Milling tool wear sample.
Tool blade image: 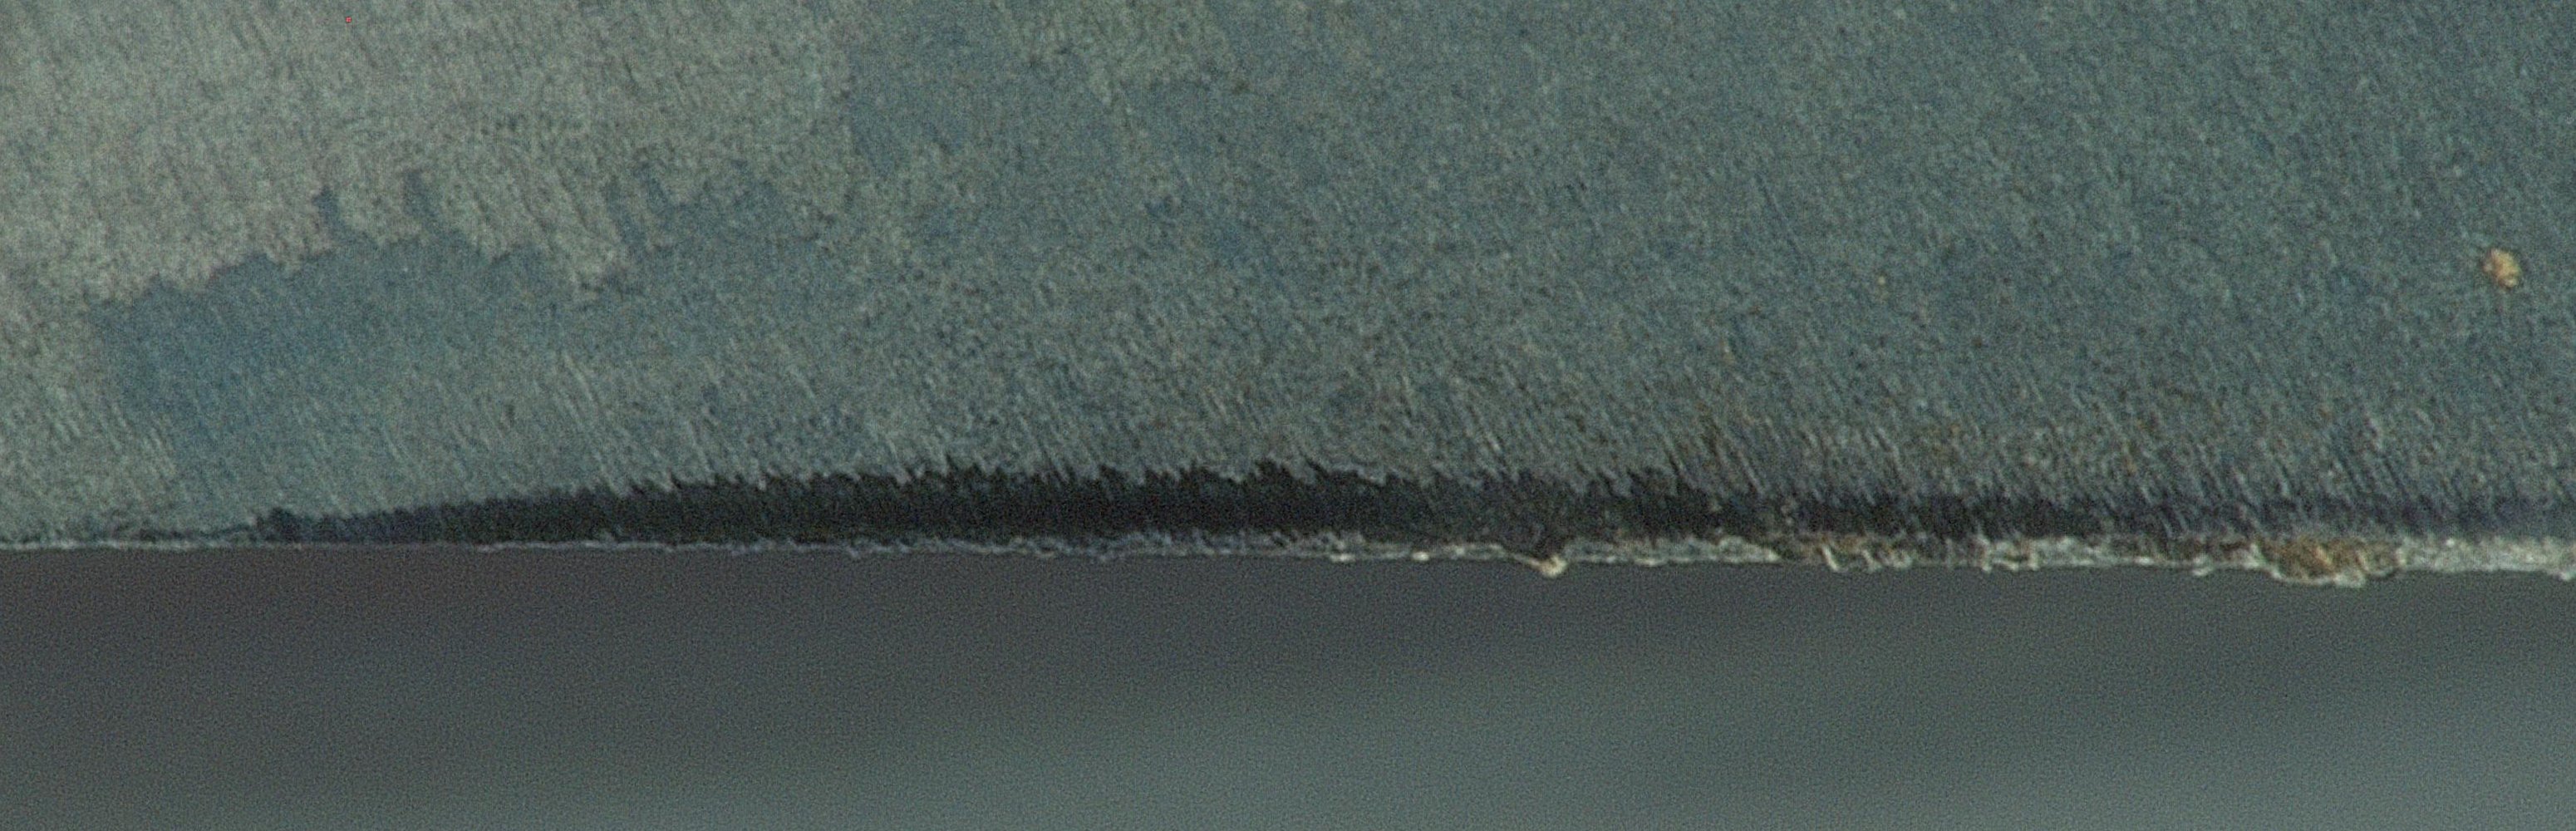
Chip image: 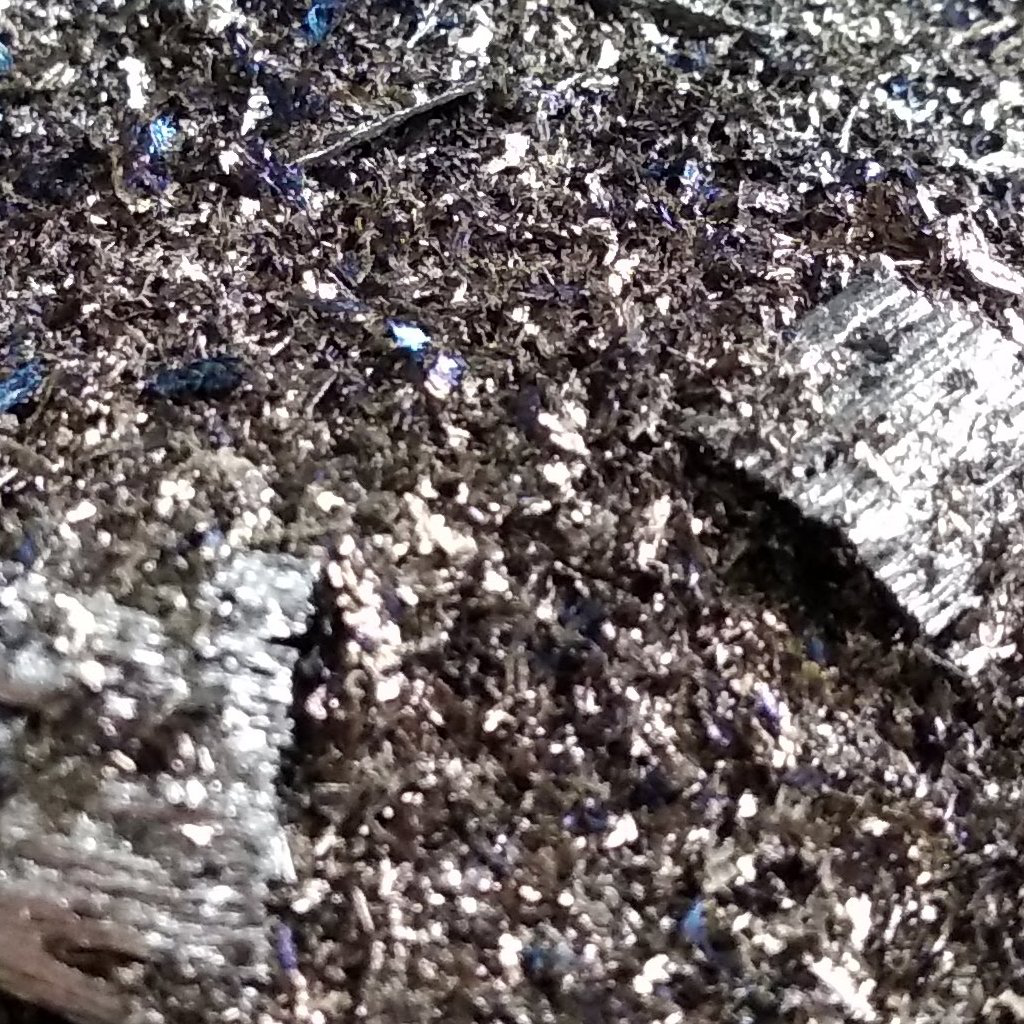
Workpiece image: 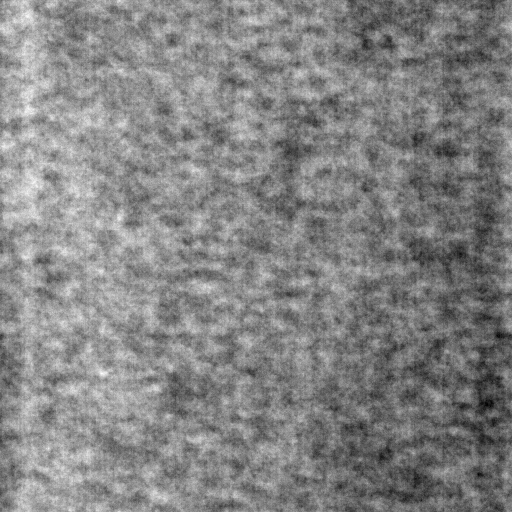
Tool wear state: used
Gaps: 5.24
Flank wear: 92.17
Overhang: 11.05
Force-signal Mel-spectrograms (X, Y, Z axes): 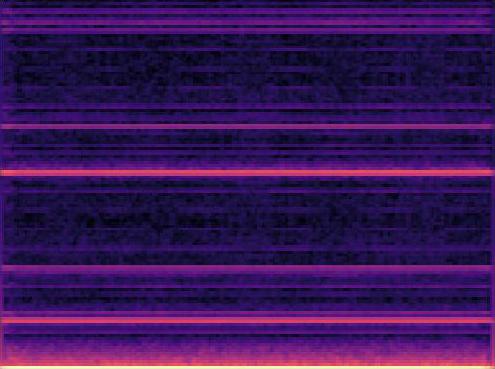 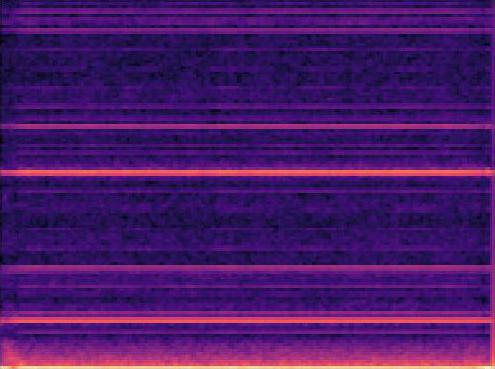 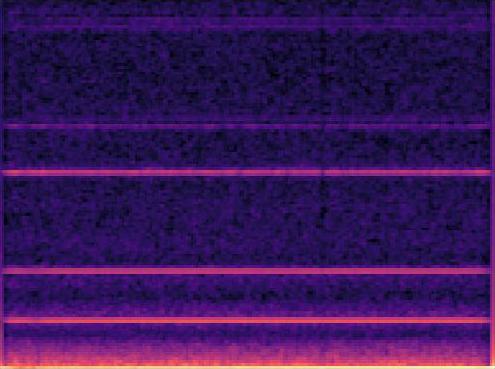
Force-signal scalograms (X, Y, Z axes): 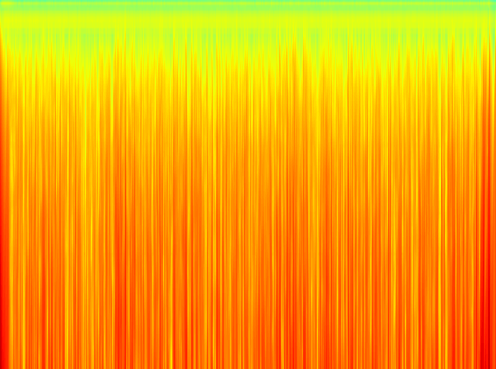 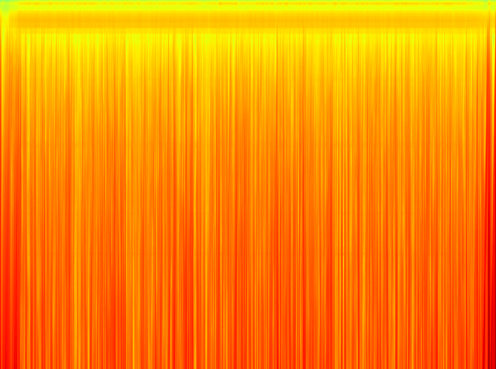 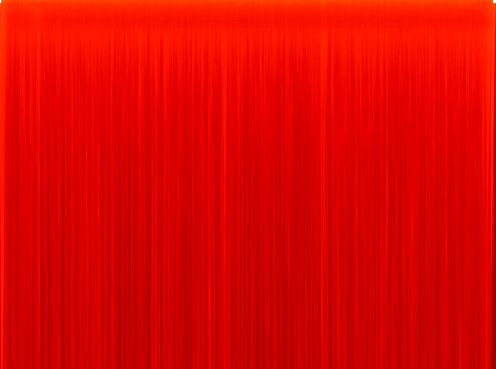
Force phase: steady_state_stabilization_wear